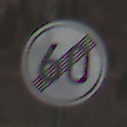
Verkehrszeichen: EndeGeschwindigkeit60
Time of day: MorningAfternoon
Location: Outdoor (Nature)
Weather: PartlyCloudy
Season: NotSpecified
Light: Natural